The image is an STFT spectrogram (time versus frequency) of a rotating-machine vibration signal. Classify the rotor condition as one of: normal, misalignment, unbalance, looseness.
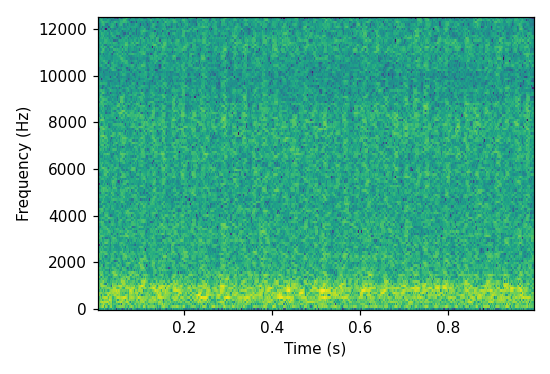
Answer: unbalance